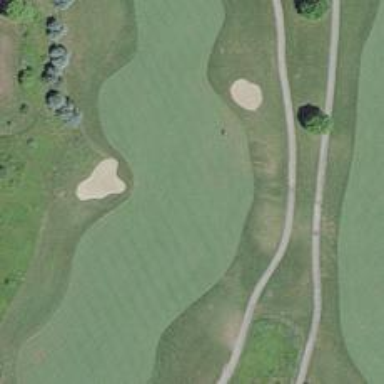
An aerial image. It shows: Golf hole.